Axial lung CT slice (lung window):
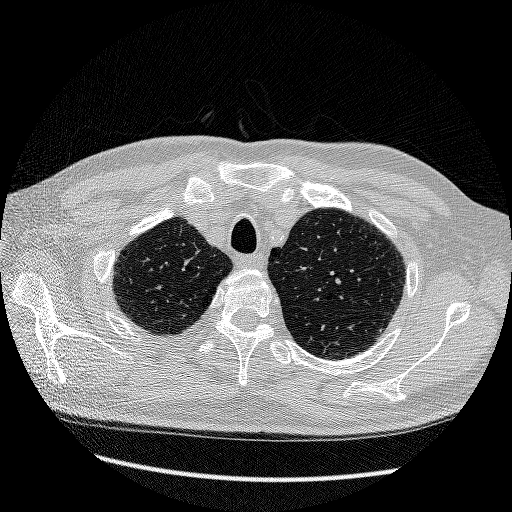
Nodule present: no